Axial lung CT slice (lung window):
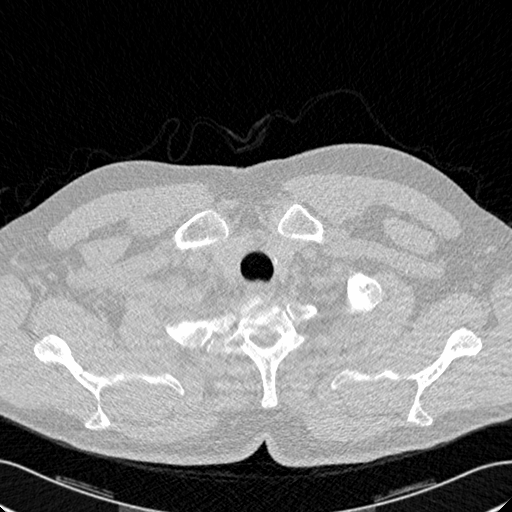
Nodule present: no